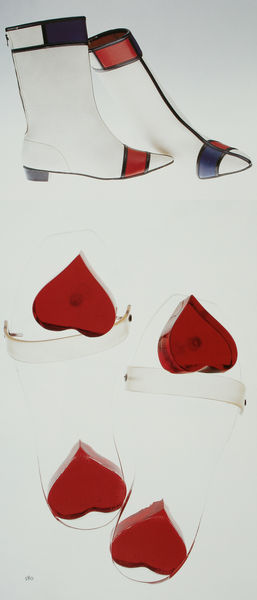
Titel: Stiefel und Sandalen
Künstler: Hi Brows
Standort: Kyoto (Japan)
Institution: Kyoto Costume Institute
Schlagwörter: blau, schatten, weiß, glas, hintergrund, licht, schwarz, rot, mode, band, spitze, bild, innen, klar, schuhe, abstrakt, fläche, flächen, modern, linien, streng, streifen, socken, plastik, naht, fallen, foto, rechtecke, rechteck, linie, illustration, stiefel, entwurf, herzen, geometrisch, negativ, sohle, leder, durchsichtig, herz, absatz, bänder, schaft, design, plakativ, verse, stifel, nähte, platik, pop, reißverschluss, mondrian, stiefeletten, über kopf, falschherum, reißverschuß, stiefellette, symbolsymbole